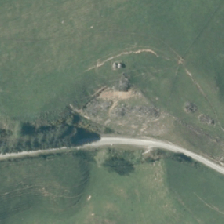
Land cover: grose_broom